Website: lowes
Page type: cart
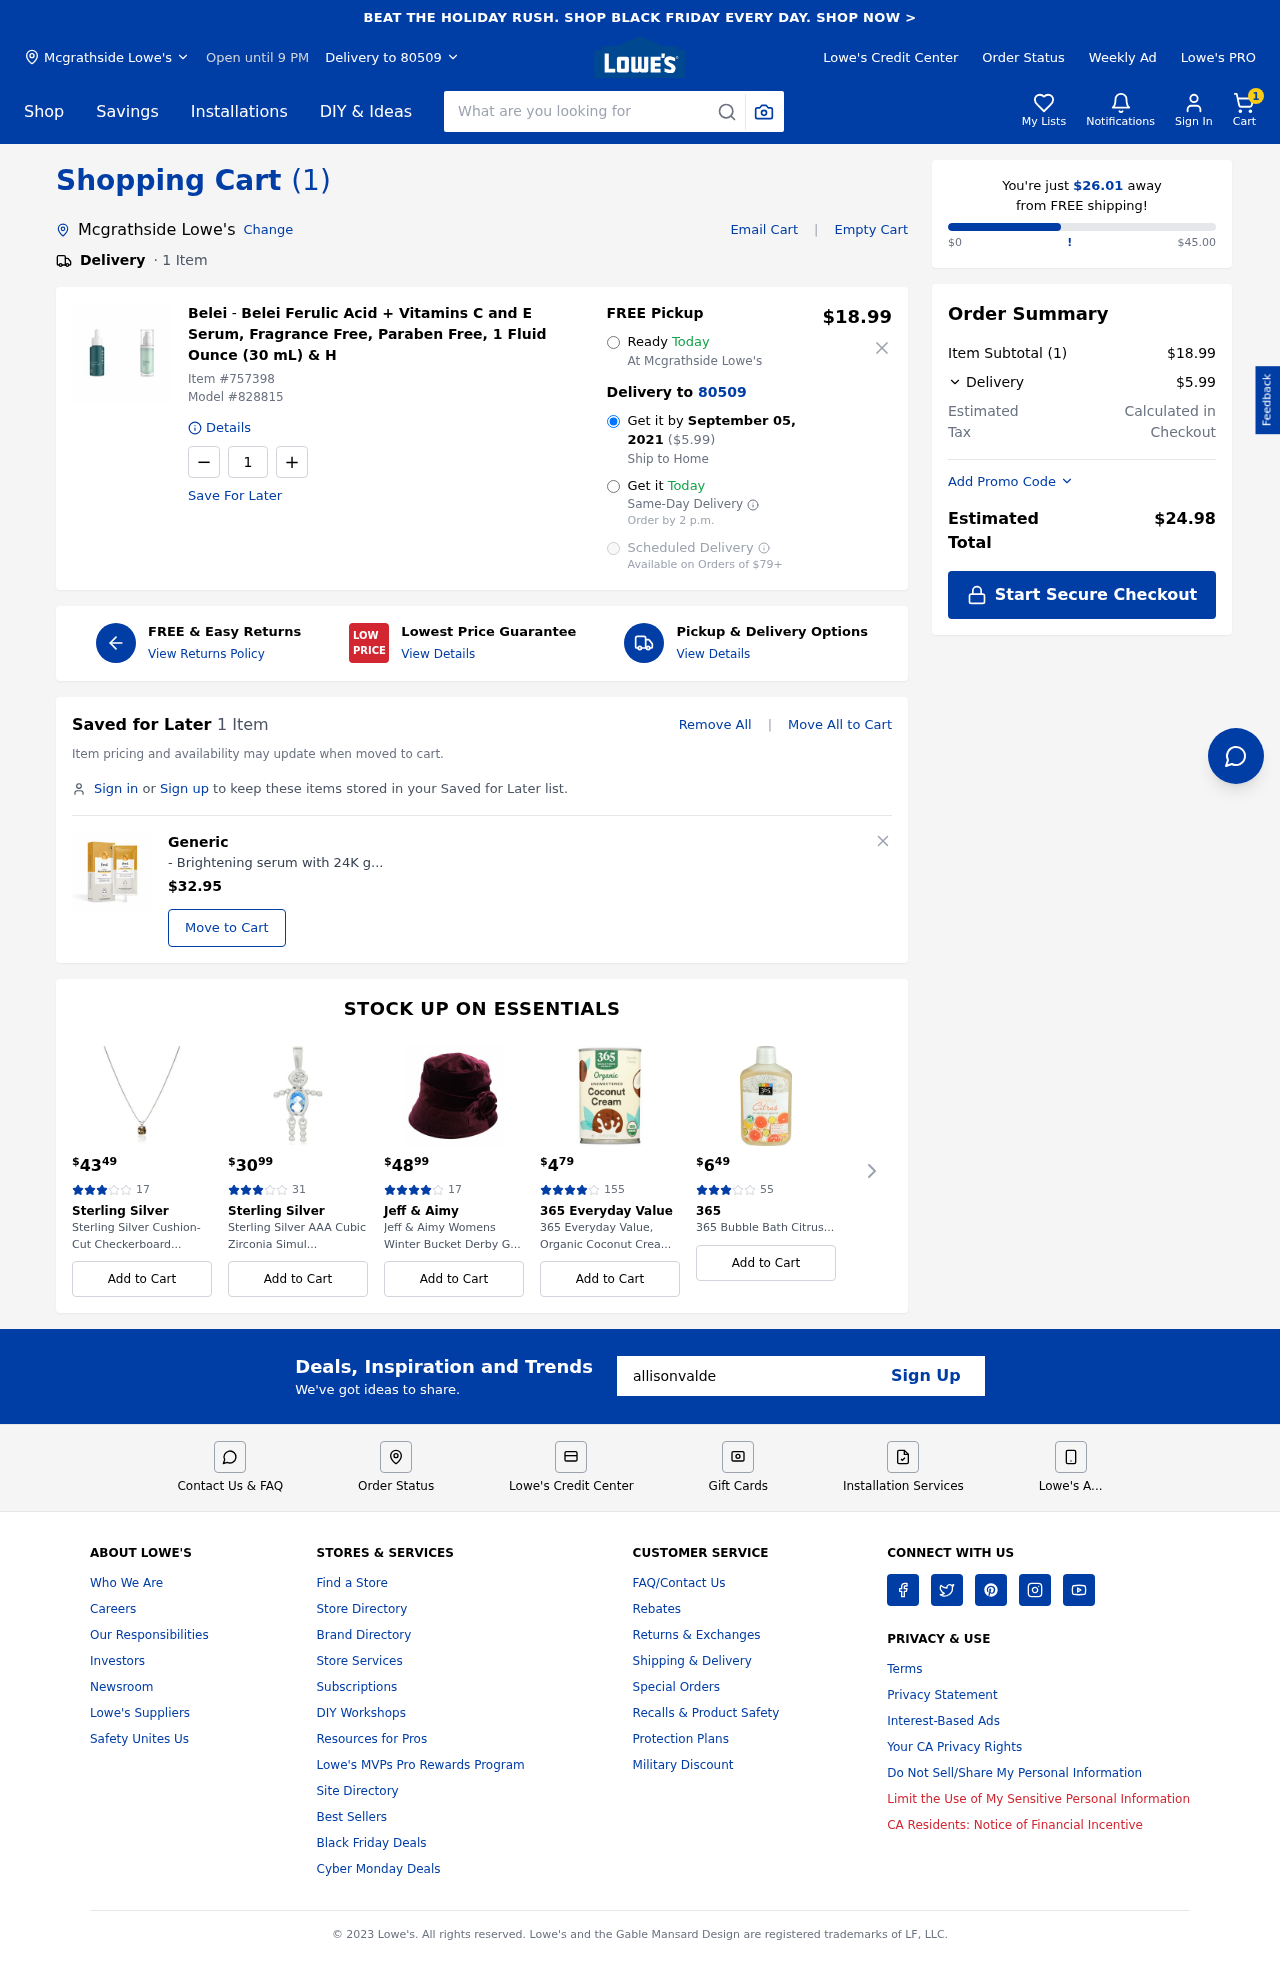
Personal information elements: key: PII_CITY
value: Mcgrathside Lowe's
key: PII_EMAIL
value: allisonvaldez@gmail.com
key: PII_POSTCODE
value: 80509
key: PII_CITY2
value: Mcgrathside Lowe's
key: PII_CITY3
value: Mcgrathside
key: PII_POSTCODE2
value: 80509
Product elements: key: PRODUCT1_BRAND
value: Belei
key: PRODUCT1_NAME
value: Belei Ferulic Acid + Vitamins C and E Serum, Fragrance Free, Paraben Free, 1 Fluid Ounce (30 mL) & H
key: PRODUCT1_PRICE
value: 18.99
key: PRODUCT1_QUANTITY
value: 1
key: PRODUCT2_BRAND
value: Generic
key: PRODUCT2_NAME
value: - Brightening serum with 24K gold - 6 Pockets x 15 ml
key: PRODUCT2_PRICE
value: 32.95
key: PRODUCT1_ITEM_NUMBER
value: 757398
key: PRODUCT1_MODEL_NUMBER
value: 828815
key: PRODUCT3_PRICE
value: $4349
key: PRODUCT3_NUM_RATINGS
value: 17
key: PRODUCT3_BRAND
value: Sterling Silver
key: PRODUCT3_NAME
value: Sterling Silver Cushion-Cut Checkerboard...
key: PRODUCT4_PRICE
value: $3099
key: PRODUCT4_NUM_RATINGS
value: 31
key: PRODUCT4_BRAND
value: Sterling Silver
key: PRODUCT4_NAME
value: Sterling Silver AAA Cubic Zirconia Simul...
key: PRODUCT5_PRICE
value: $4899
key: PRODUCT5_NUM_RATINGS
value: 17
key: PRODUCT5_BRAND
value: Jeff & Aimy
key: PRODUCT5_NAME
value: Jeff & Aimy Womens Winter Bucket Derby G...
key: PRODUCT6_PRICE
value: $479
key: PRODUCT6_NUM_RATINGS
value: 155
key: PRODUCT6_BRAND
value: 365 Everyday Value
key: PRODUCT6_NAME
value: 365 Everyday Value, Organic Coconut Crea...
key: PRODUCT7_PRICE
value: $649
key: PRODUCT7_NUM_RATINGS
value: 55
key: PRODUCT7_BRAND
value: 365
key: PRODUCT7_NAME
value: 365 Bubble Bath Citrus...
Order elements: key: ORDER_NUM_ITEMS
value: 1
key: ORDER_DELIVERY_DATE
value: September 05, 2021
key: ORDER_SHIPPING_COST2
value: $5.99
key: ORDER_SHIPPING_AWAY
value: $26.01
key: ORDER_SUBTOTAL
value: $18.99
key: ORDER_SHIPPING_COST
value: $5.99
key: ORDER_TOTAL
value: $24.98
Search elements: key: HEADER_SEARCH
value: What are you looking for
Other elements: key: SAVED_NUM_ITEMS
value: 1 Item